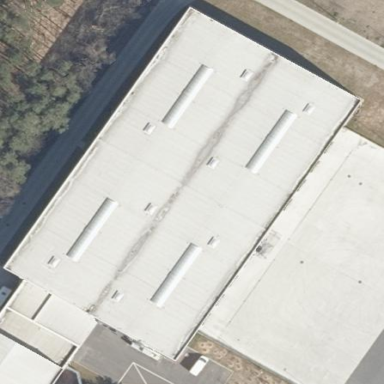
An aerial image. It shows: Flat-roofed commercial building.